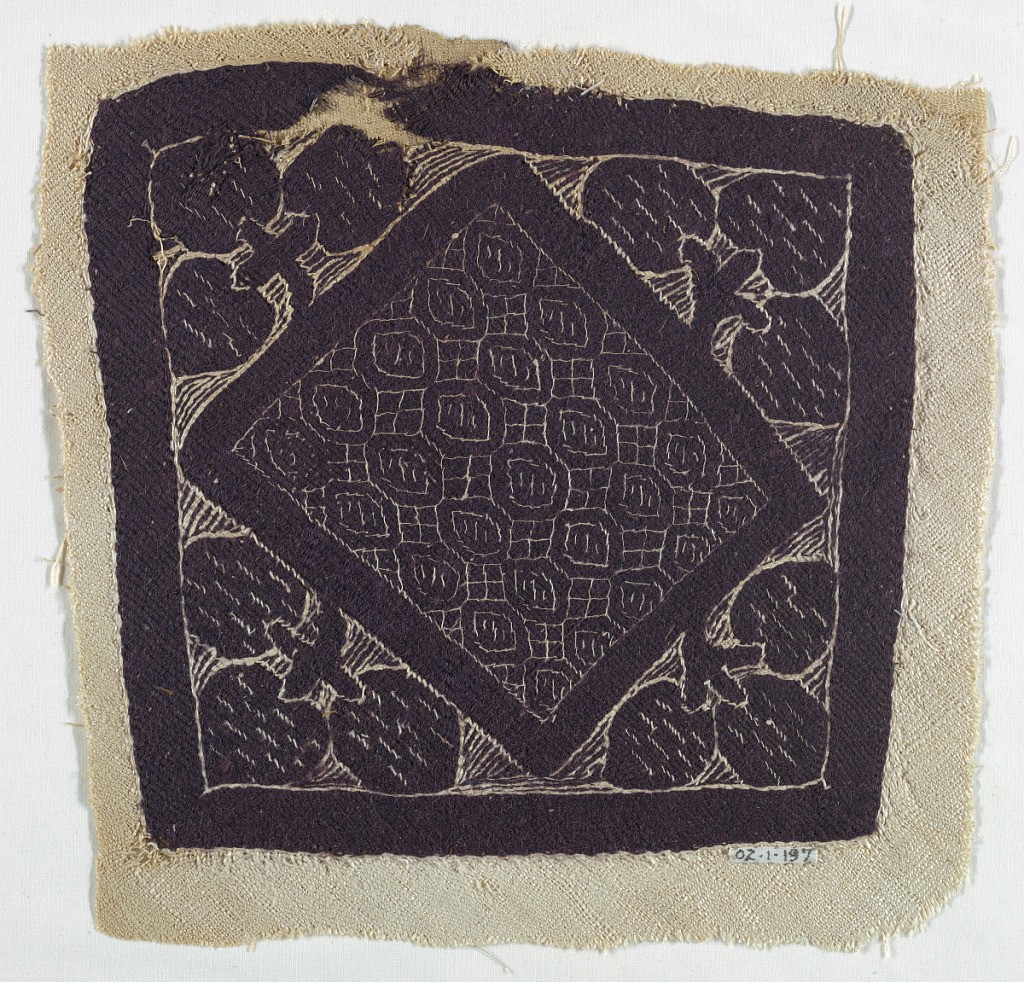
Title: Fragment
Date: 4th–5th century
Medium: Warp; S-spun linen. Wefts; S-spun linen, S-spun wool
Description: Square within a diamond. Inner square filled with geometric pattern. Outer frame with trefoil leaves.